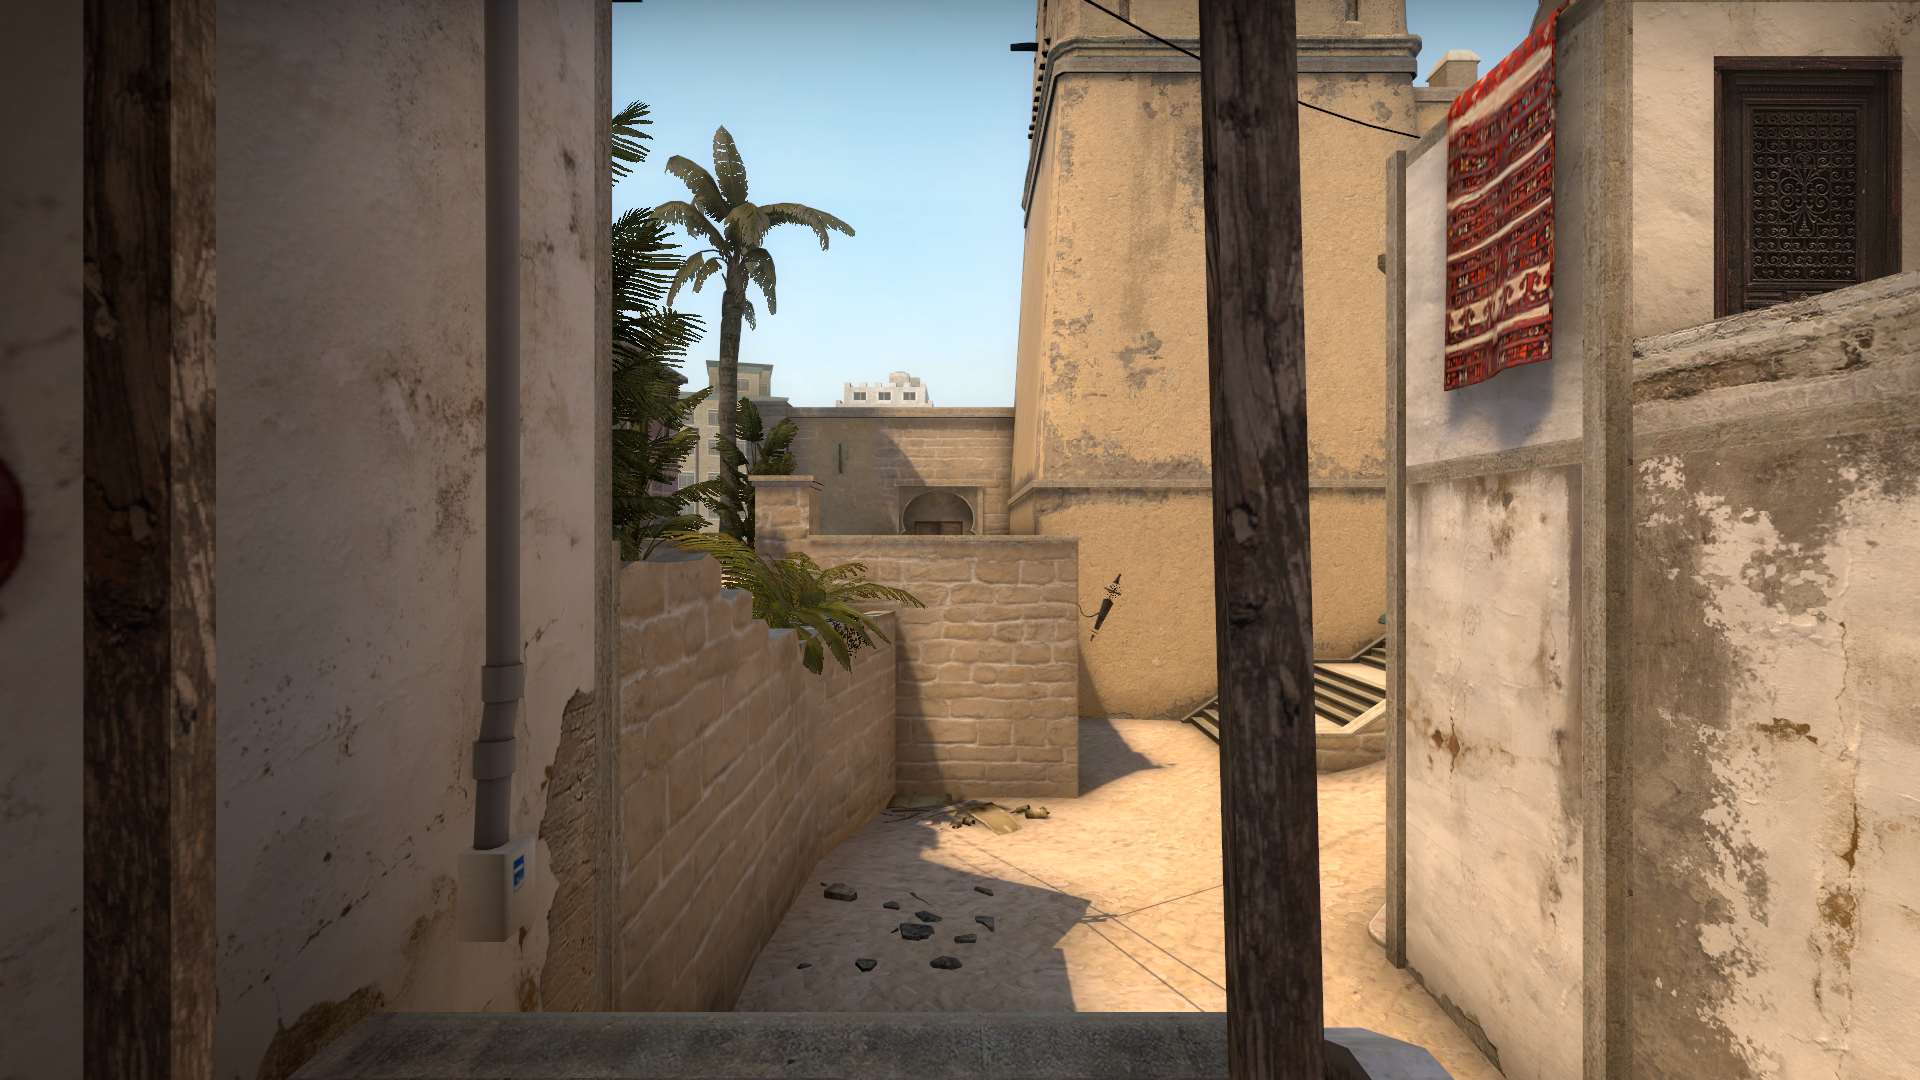
Map: de_mirage